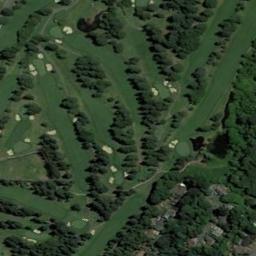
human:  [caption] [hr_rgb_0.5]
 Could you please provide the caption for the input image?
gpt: Numerous  trees are beside the golf course .

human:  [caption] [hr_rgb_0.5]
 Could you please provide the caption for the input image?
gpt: There are three bunkers and a winding road in this area .

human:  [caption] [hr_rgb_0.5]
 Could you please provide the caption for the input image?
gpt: There are a few bunkers and a few paths on a large green lawn on the golf course with many trees and several buildings .

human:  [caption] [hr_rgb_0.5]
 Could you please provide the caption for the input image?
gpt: The golf course has some fairways, Barrier trees and sandpits and a lake is also in the golf course .

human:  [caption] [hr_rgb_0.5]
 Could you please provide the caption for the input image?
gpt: There are many bunkers and many trees on the golf course .